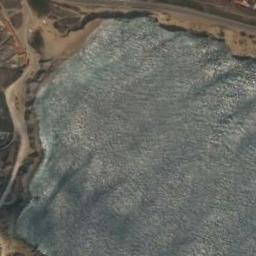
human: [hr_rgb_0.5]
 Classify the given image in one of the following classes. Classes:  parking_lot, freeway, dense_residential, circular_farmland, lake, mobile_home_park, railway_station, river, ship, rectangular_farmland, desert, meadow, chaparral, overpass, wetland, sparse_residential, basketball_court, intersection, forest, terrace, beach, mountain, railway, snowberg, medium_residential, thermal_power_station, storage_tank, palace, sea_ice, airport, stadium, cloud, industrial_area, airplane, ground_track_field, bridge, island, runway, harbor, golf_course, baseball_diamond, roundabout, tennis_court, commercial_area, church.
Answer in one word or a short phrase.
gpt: beach